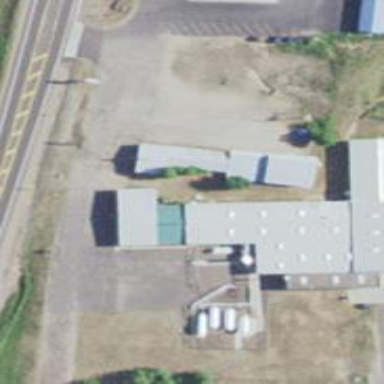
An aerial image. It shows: Industrial building.